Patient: sex F, age 26
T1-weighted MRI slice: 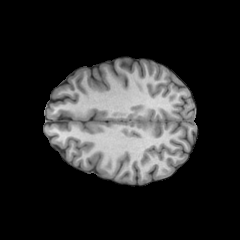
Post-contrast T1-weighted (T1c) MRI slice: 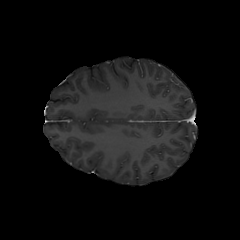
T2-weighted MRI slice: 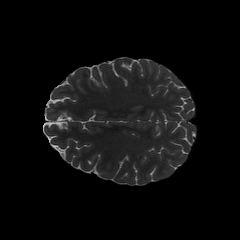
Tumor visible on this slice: no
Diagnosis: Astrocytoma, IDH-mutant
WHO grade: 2